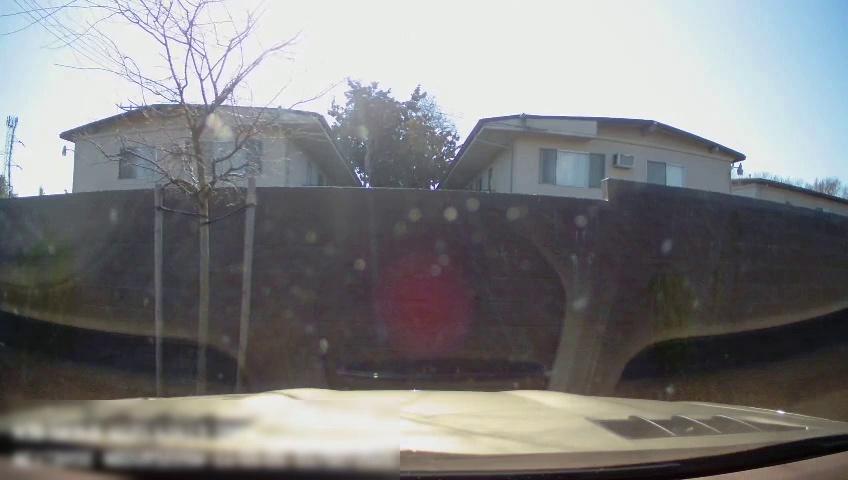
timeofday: Day
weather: Sunny